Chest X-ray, PA view. Patient: 34 years old, sex F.
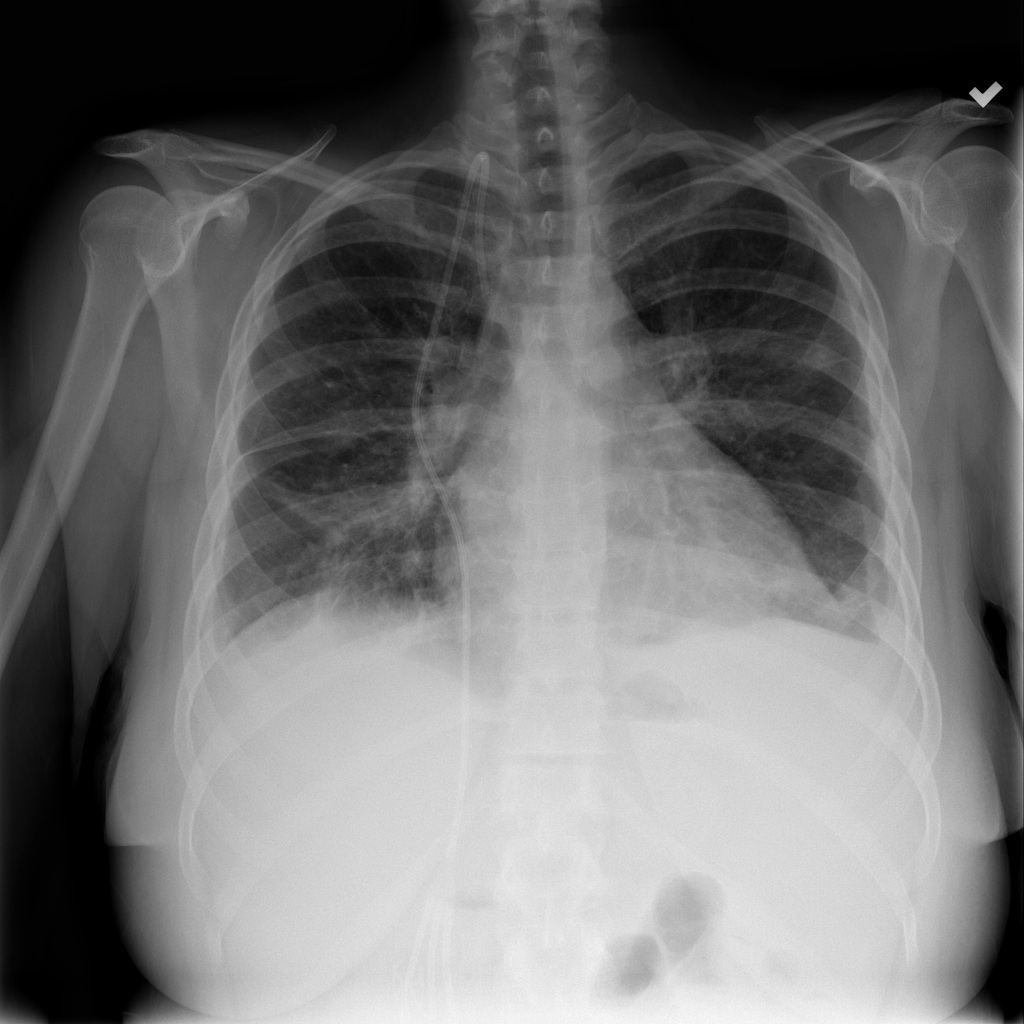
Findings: Effusion